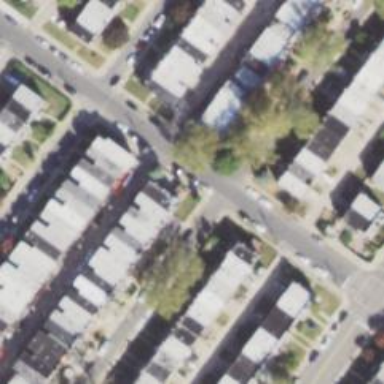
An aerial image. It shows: Alley classified as service road.